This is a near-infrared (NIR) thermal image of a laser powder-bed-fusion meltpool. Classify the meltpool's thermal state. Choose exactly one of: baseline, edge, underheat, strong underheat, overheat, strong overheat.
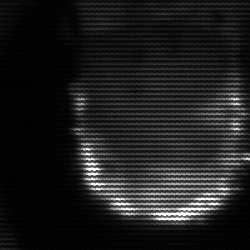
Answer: baseline